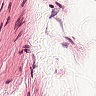
Metastatic tissue present: no